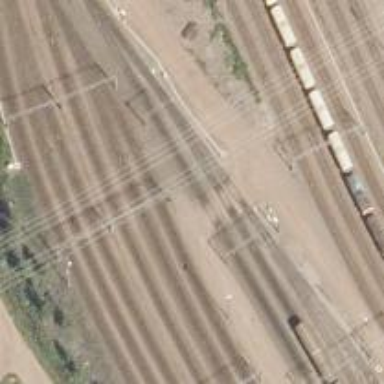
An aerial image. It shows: Level crossing with saltire markings.